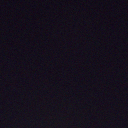
Screen state: off